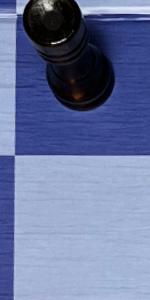
Label: Empty